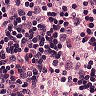
Metastatic tissue present: no